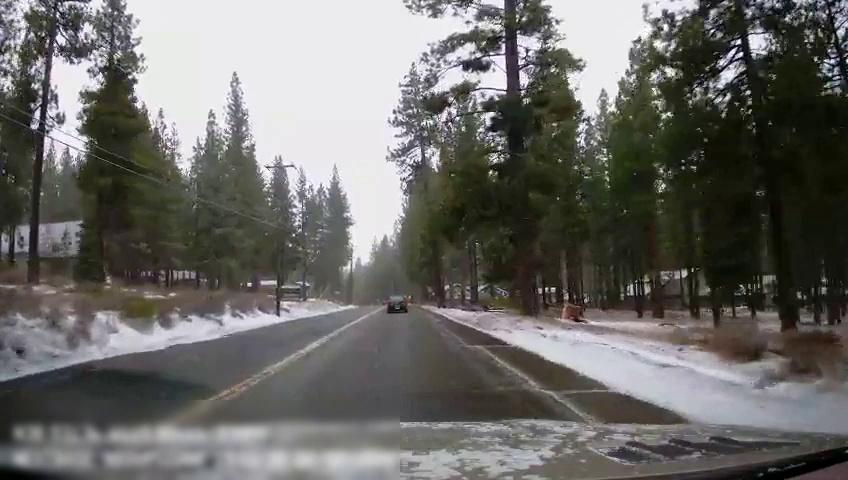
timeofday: Day
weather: Snowy
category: Drivable Space
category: Vehicles | SUV
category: Lanes | Current Lane
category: Lanes | Current Lane